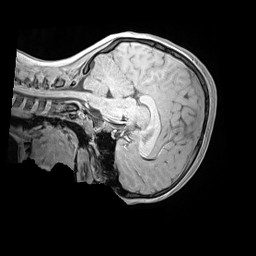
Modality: MP2RAGE
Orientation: sagittal
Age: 9
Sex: female
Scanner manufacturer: siemens
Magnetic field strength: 3 T
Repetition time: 4 s
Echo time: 0.00303 s